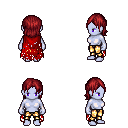
a pixel art fantasy rpg character, female body template, dark elf, purple skin, red tattered cape, gold greaves, brunette long bangs hairstyle, four views (front, back, left, right), 2x2 character sprite sheet, small pixel art, hard edges, no anti-aliasing